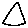
Label: triangle